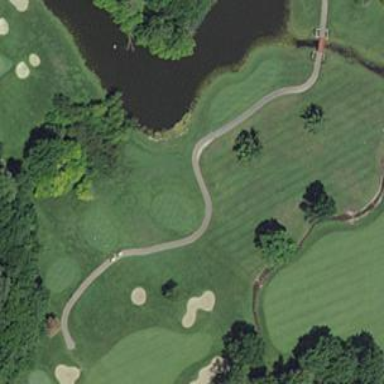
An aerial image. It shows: Path for both roads and golfers.